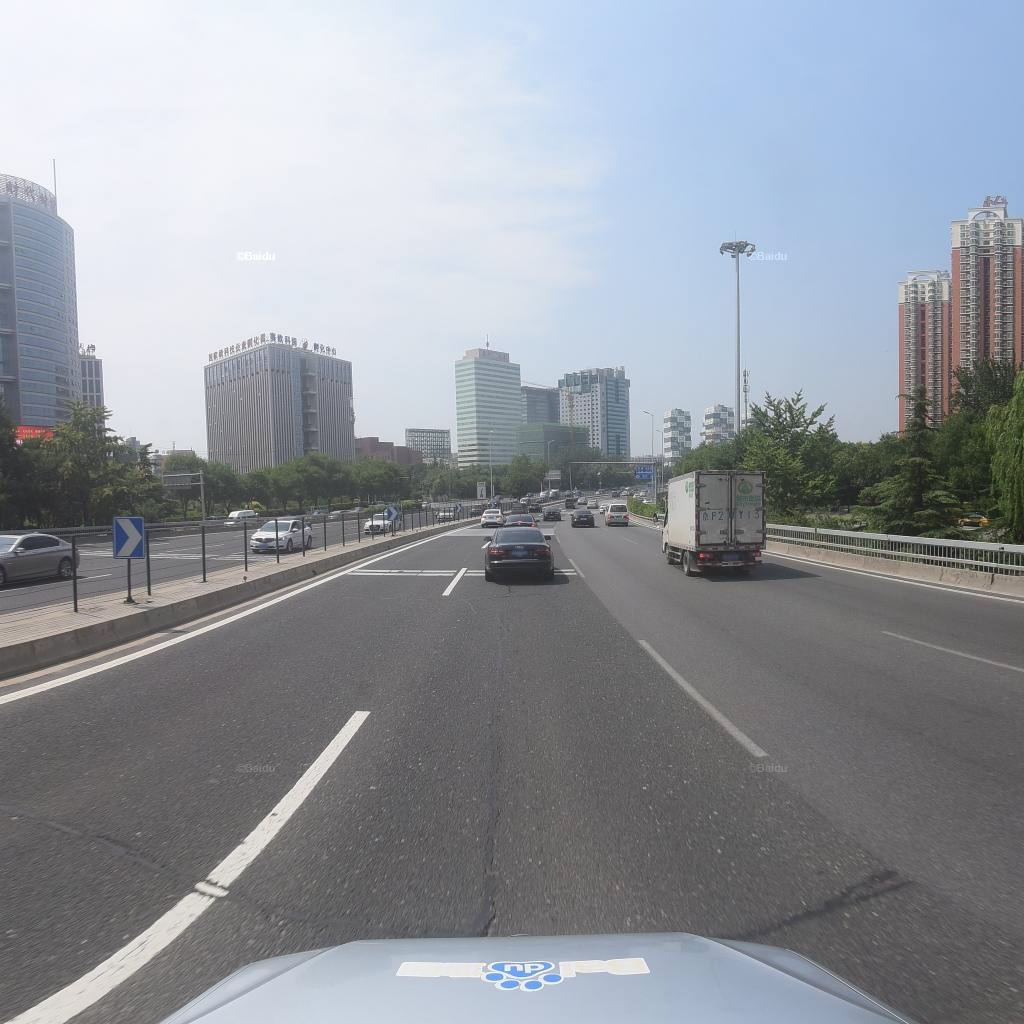
Region: Fengtai
Road damage annotations: longitudinal patch, transverse patch, transverse patch